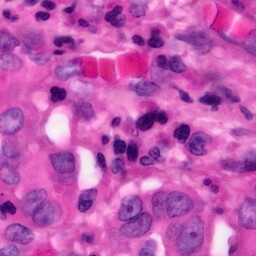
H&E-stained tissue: Pancreatic